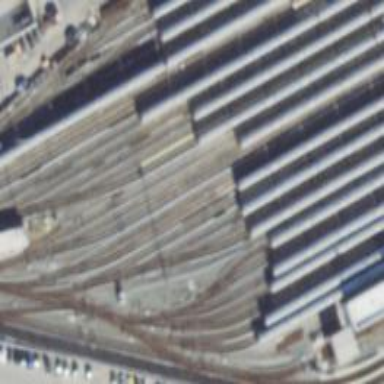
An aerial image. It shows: Electrified rail service yard.